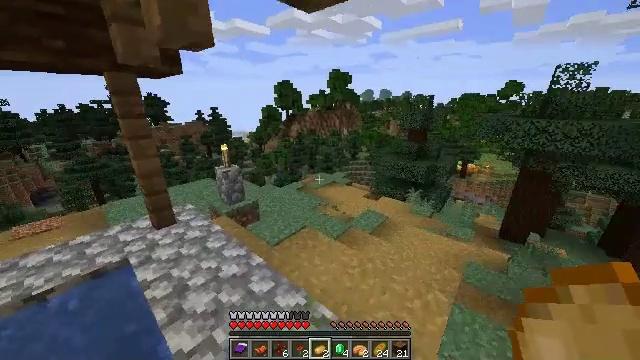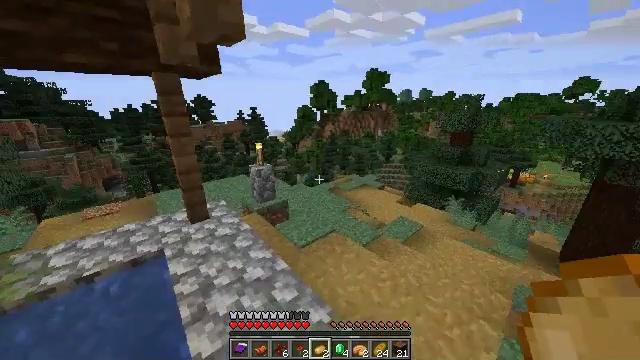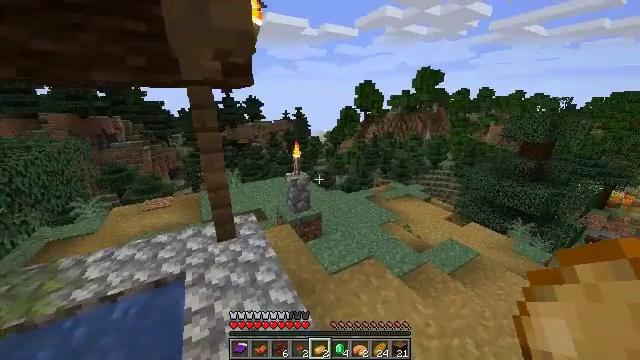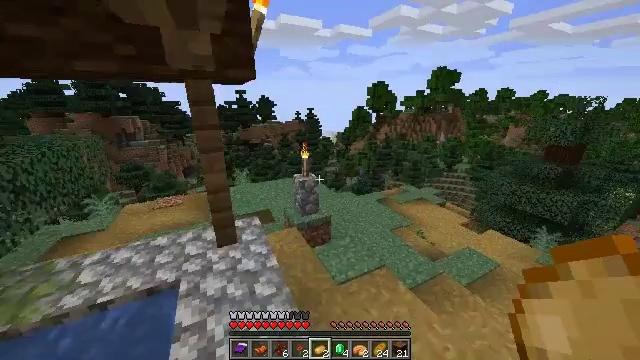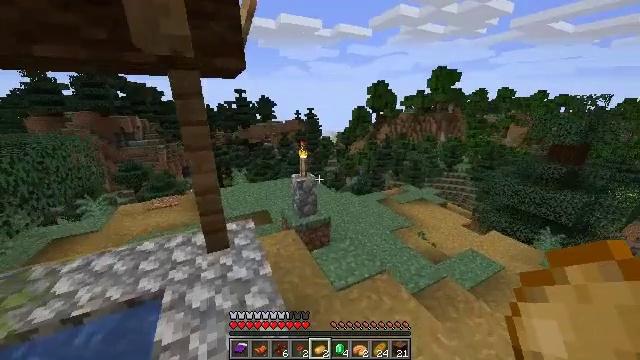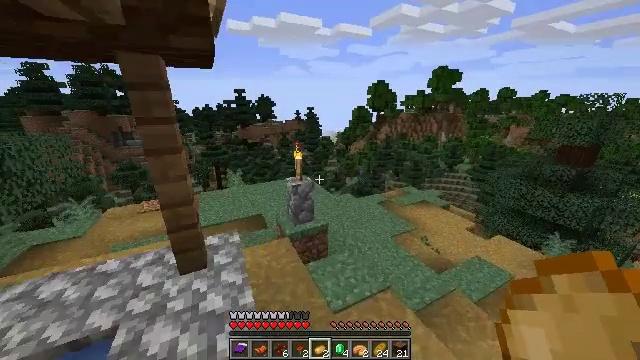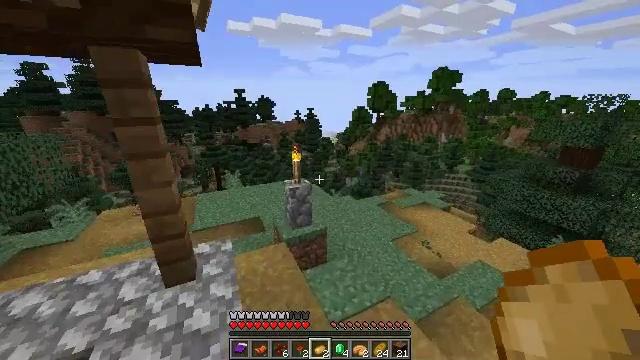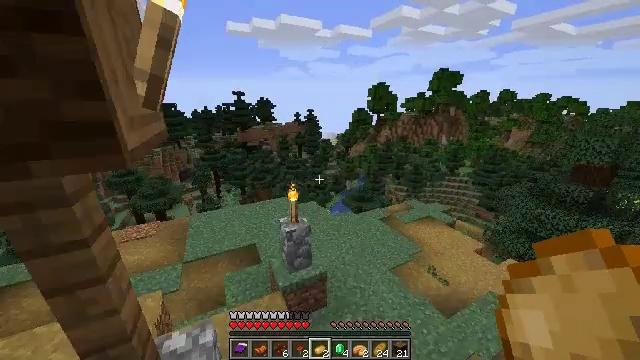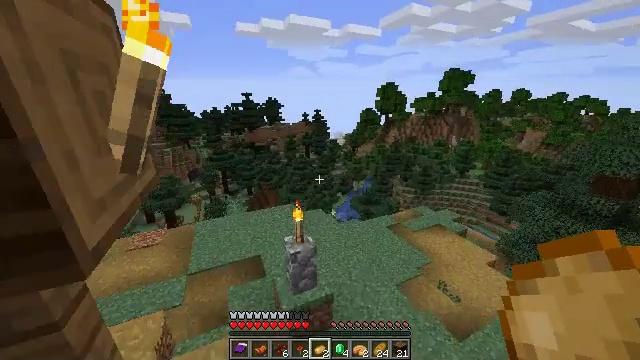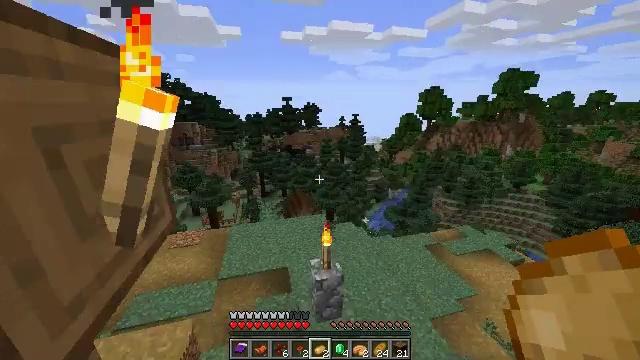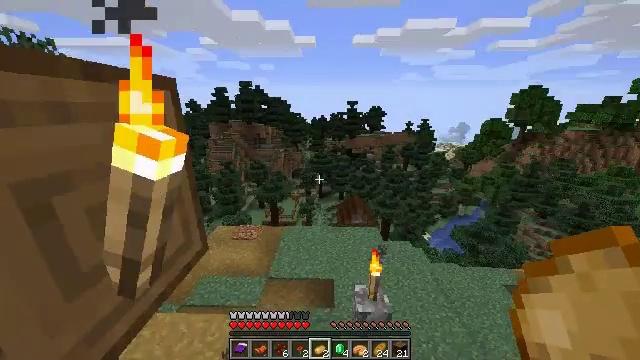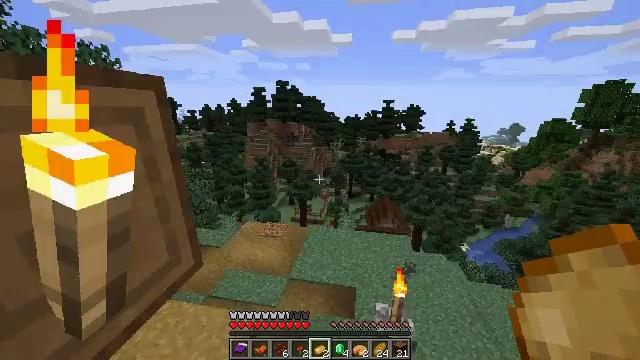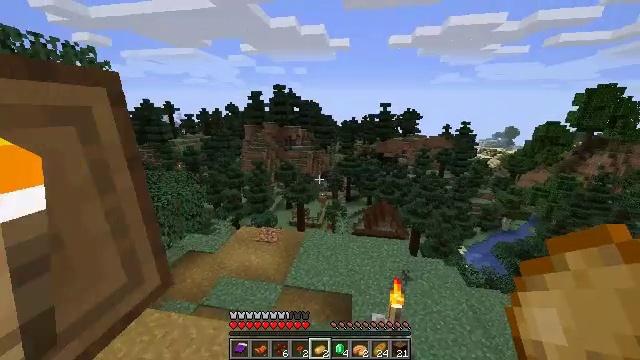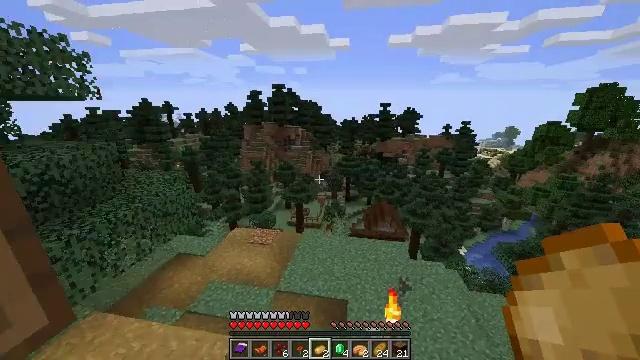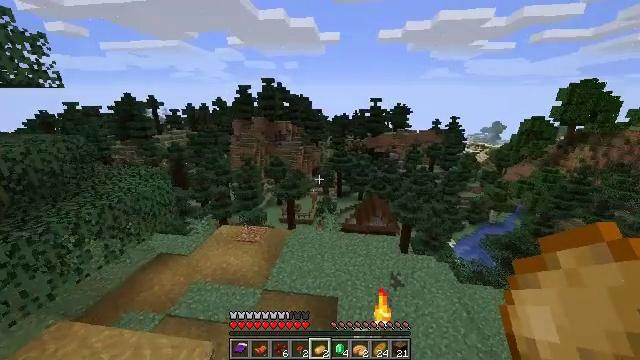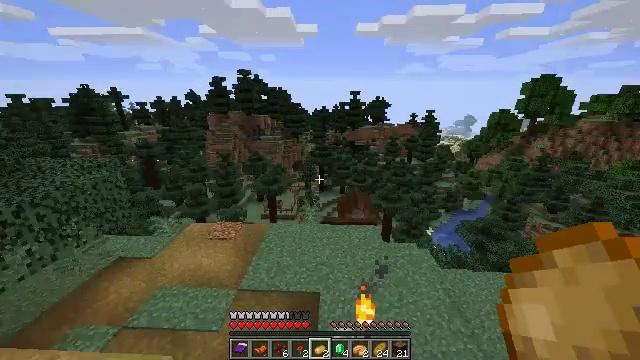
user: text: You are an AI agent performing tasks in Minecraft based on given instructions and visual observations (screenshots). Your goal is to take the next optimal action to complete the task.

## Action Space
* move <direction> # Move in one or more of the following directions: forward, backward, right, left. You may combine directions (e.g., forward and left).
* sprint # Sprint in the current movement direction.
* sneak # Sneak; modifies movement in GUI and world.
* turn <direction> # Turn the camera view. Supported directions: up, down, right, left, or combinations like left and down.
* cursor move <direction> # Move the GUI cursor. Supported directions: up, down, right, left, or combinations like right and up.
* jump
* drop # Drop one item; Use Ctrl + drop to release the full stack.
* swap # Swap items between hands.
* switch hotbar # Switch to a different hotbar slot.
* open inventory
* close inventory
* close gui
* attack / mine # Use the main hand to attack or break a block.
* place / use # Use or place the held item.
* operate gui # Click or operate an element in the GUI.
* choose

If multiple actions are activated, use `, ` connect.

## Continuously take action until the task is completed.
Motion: motion action
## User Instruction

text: craft item air
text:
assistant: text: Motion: move forward, turn left
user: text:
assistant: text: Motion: move forward, turn left, jump
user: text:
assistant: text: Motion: move forward, turn left, jump
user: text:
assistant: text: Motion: move forward, jump
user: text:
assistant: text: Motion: move forward
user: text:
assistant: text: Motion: move forward, jump
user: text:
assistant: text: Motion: move forward, jump
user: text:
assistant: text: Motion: move forward, turn left, jump
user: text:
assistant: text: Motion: move forward, turn left
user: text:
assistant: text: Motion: move forward, turn left
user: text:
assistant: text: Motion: move forward, turn left
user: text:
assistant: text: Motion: move forward
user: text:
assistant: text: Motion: move forward
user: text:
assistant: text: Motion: move forward, turn right and down
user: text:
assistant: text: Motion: move forward, turn right and down
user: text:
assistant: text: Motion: move forward and move right, turn right and down
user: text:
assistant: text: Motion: move forward and move right, turn right
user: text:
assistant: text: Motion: move forward and move right, turn right and up
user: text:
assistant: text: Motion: move forward and move right, turn right and up
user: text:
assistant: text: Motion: move forward and move right, turn right
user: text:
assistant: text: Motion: move forward and move right
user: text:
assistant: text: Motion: move forward and move right, turn left and up
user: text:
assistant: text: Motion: move forward and move right
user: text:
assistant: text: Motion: move forward and move right
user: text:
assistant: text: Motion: move forward and move right
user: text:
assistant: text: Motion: move forward and move right
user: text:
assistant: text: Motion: move forward and move right, turn right
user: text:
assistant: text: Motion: move forward and move right, turn right and down
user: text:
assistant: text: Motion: move forward and move right, turn right and down
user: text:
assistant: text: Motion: move forward and move right, turn right